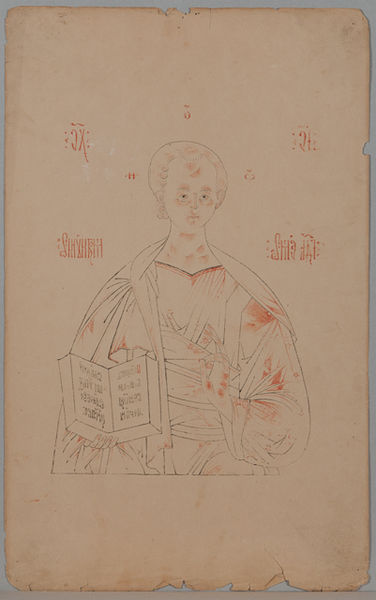
Titel: Figure of Male Saint from an Icon Pattern Book, Figure of Male Saint from an Icon Pattern Book
Standort: Amherst (Massachusetts, USA)
Institution: Mead Art Museum, Amherst College
Schlagwörter: umhang, frau, kleid, orange, zeichnung, dame, halten, bildnis, hals, portrait, schrift, papier, church, pope, priest, red, religious, robes, white, arm, black, dress, face, hair, nose, old, robe, woman, gown, japanese, print, brown, zeigen, offen, buch, hand, angel, man, roman, head, costume, eyes, scroll, drawing, paper, black and white, frame, coat, mouth, line, sketch, saint, pen, writing, ränder, letters, reading, rot, ancient, cloak, mantle, music, neck, toga, ink, jesus, prayer, monk, religion, lines, cloth, fingers, god, book, ill, lips, shoulders, shading, asian, stripe, china, script, christian, bible, blessing, shirt, open, indian, sacred, border, praying, latin, russian, text, words, manuscript, spots, halo, icon, holy, catholic, pages, holding, sick, hairdo, bibel, mönch, nun, cloack, evangelist, scripture, parchment, bruise, line drawing, scribe, bless, russina, damaged, old paper, hebrew, moensch, schwartz, weis, counterfeit, sankt, calfskin, alo, hea, fram, jessus, hymn, benediction, preach, sanscript